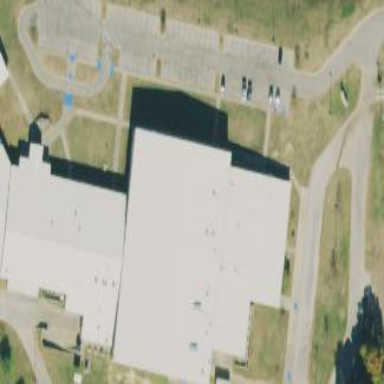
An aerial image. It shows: School building that also functions as conference center.